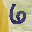
Label: 6